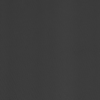
Label: not_dusty